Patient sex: M
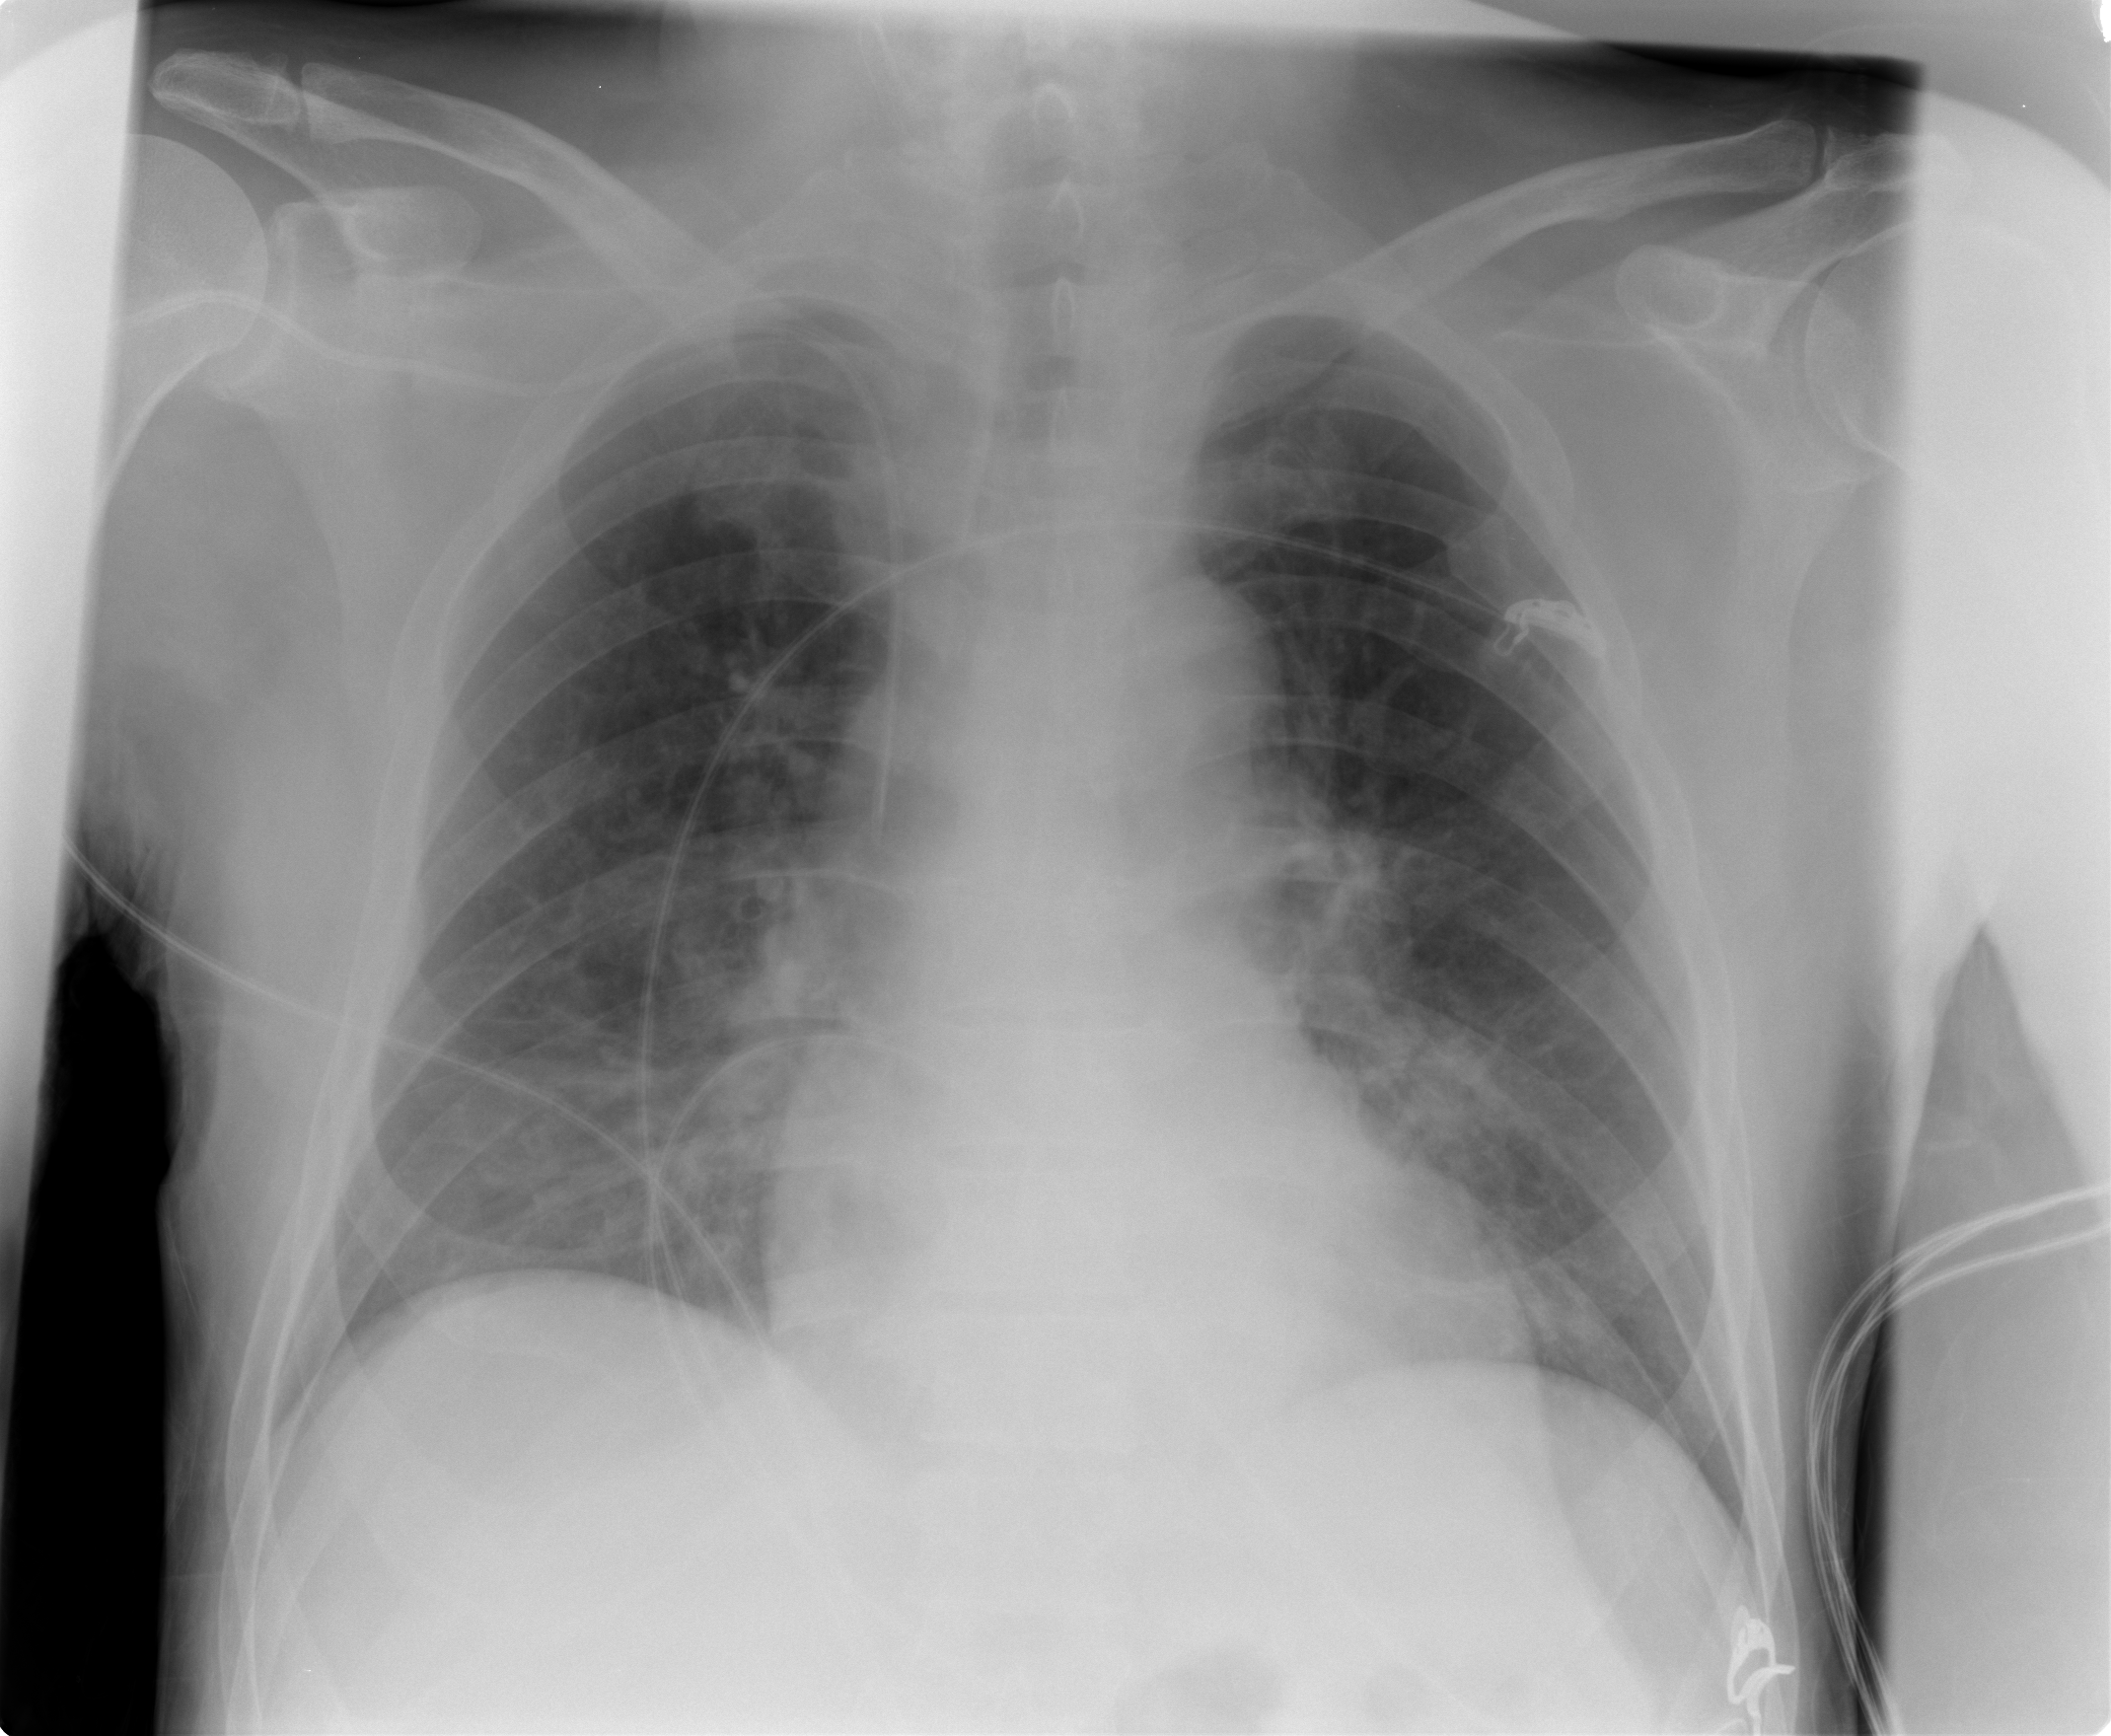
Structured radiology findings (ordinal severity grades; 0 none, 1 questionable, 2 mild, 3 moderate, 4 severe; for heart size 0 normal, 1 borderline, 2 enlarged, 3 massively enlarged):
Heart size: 0
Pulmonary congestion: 2
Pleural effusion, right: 0
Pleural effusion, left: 0
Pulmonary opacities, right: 0
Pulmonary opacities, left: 0
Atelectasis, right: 2
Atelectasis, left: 2